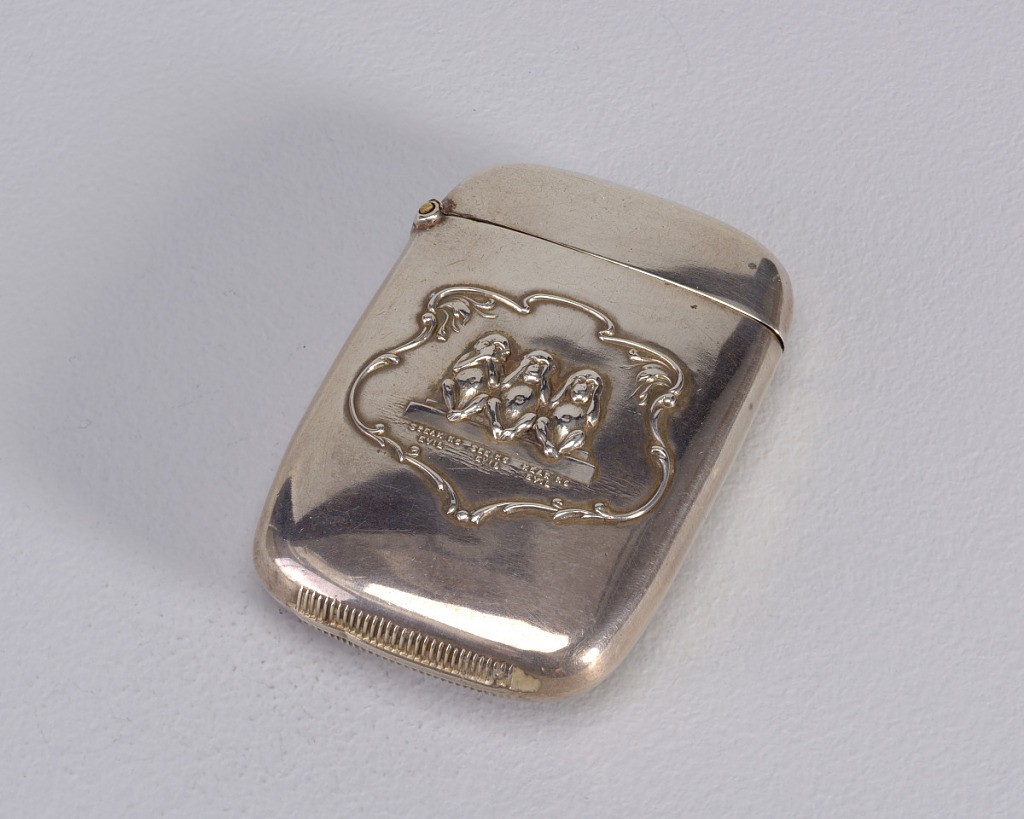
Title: "Speak No Evil, See No Evil, Hear No Evil"
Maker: Paye & Baker Manufacturing Company, American, 1901–ca. 1965
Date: ca. 1900
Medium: Silver
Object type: Matchsafe
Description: Rectangular, rounded sides and corners, featuring raised decoration of 3 seated monkeys, with hands over mouth, ears, and eyes, inscribed beneath each respectively "Speak No Evil", "See No Evil", "Hear No Evil", all framed by decorative cartouche. Lid hinged on side. Striker on bottom.